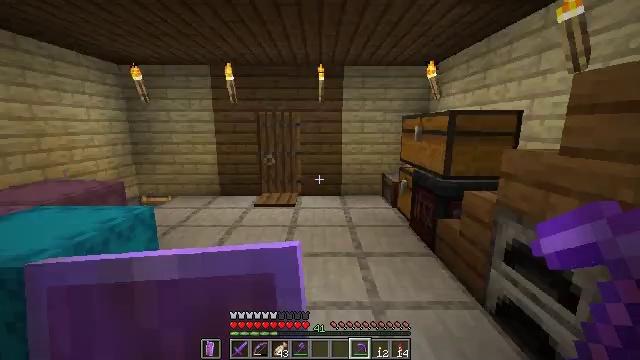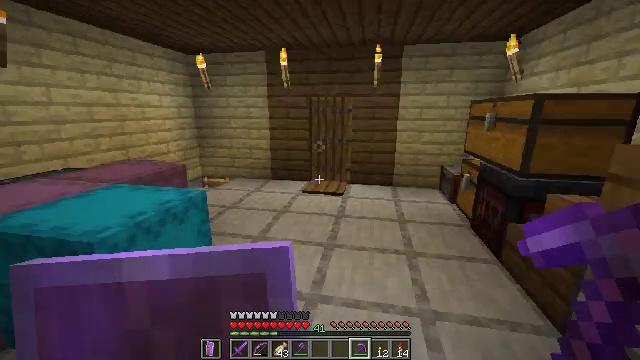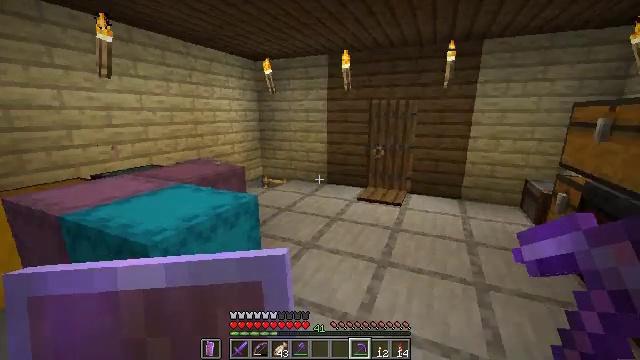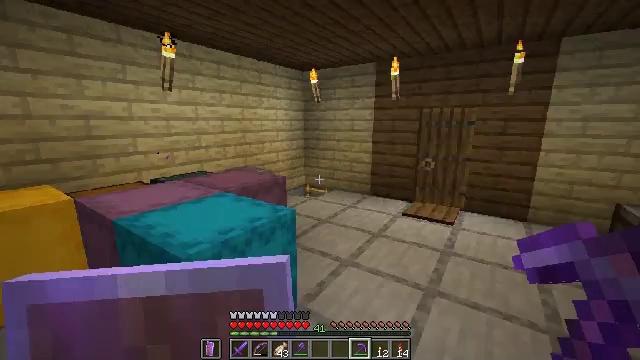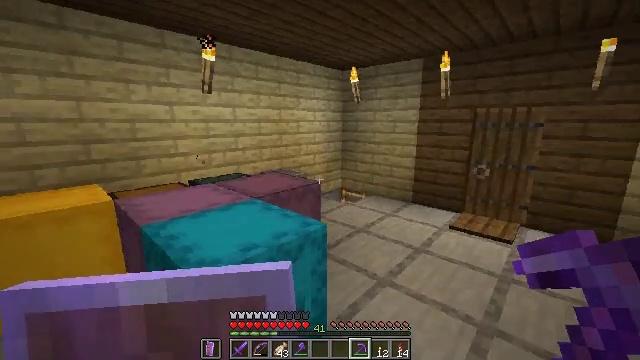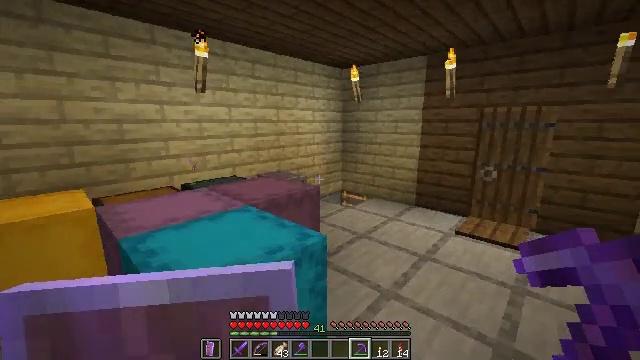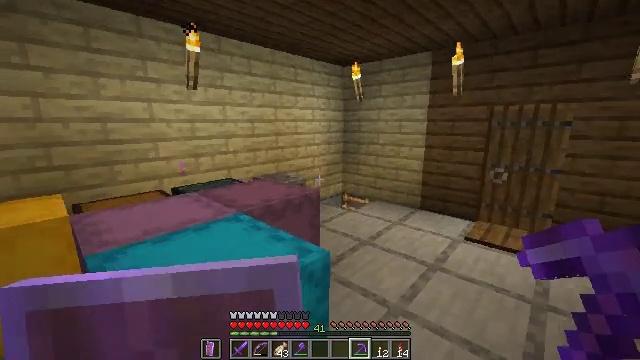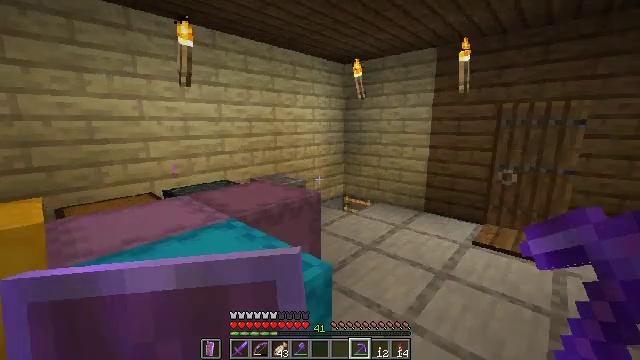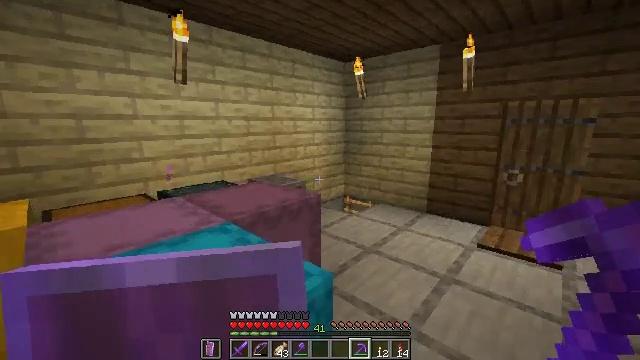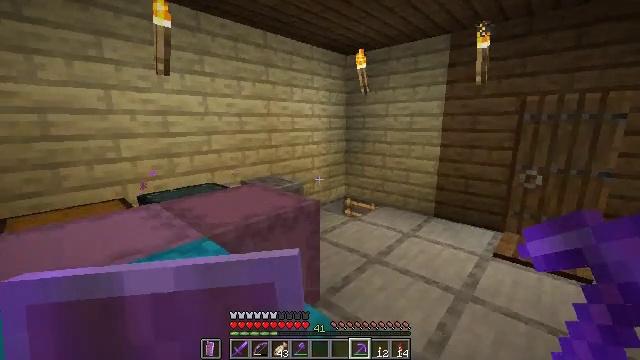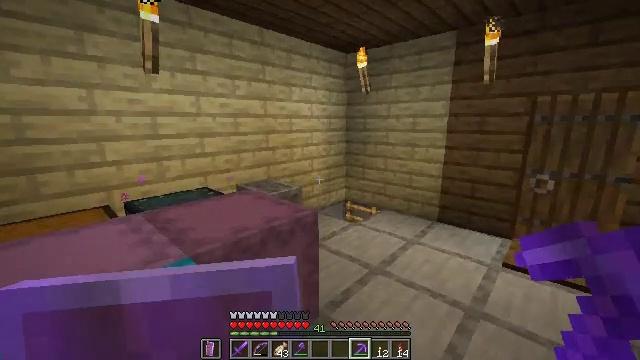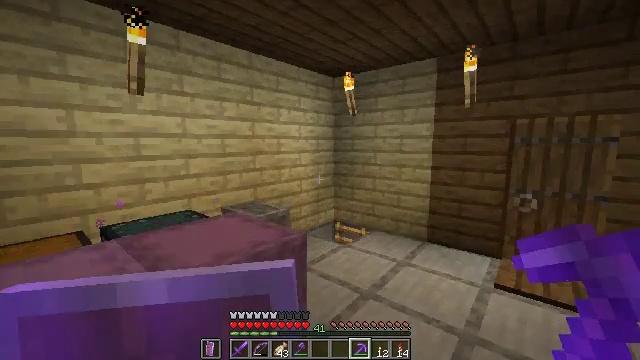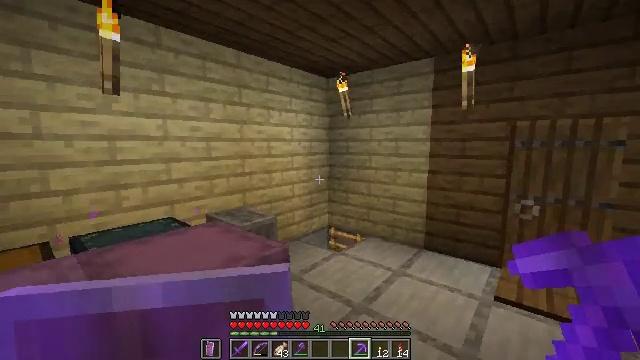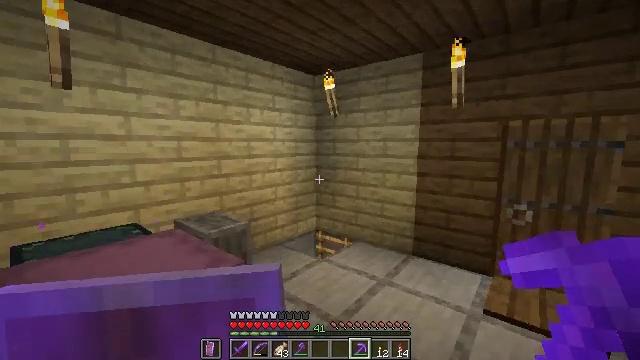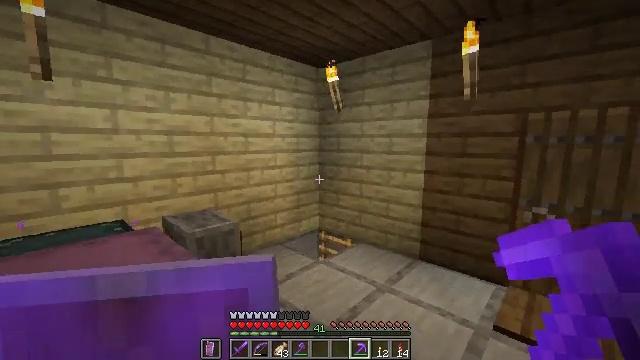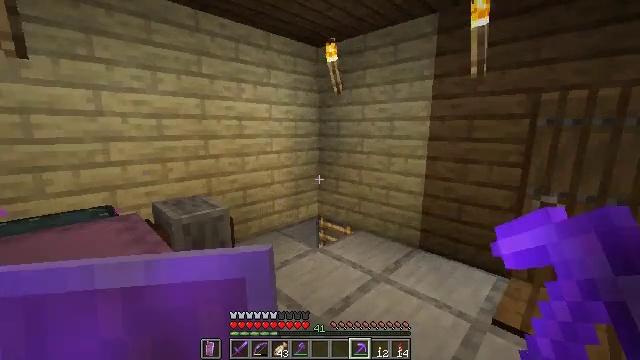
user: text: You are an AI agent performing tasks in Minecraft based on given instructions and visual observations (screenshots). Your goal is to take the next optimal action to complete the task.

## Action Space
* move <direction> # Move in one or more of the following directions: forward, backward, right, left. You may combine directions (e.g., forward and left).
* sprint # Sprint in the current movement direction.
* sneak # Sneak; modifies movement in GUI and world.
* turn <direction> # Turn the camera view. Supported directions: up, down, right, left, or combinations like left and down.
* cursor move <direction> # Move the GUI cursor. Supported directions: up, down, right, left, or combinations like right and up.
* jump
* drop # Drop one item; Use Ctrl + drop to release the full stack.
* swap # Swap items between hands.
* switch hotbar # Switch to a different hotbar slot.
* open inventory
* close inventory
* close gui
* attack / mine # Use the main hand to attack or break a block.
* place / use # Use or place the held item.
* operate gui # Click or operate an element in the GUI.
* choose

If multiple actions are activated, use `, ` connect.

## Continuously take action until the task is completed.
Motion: motion action
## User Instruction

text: Open your crafting menu to craft black dye.
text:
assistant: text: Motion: move forward, turn left and down
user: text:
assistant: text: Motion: move forward, turn left
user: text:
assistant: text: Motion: move forward, turn left and up
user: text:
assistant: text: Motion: move forward, turn left
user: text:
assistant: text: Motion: move forward
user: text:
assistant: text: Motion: move forward
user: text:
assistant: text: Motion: move forward
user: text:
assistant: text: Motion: move forward
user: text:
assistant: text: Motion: move forward
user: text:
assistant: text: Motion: move forward
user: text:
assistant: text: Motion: move forward and move right, turn right and up
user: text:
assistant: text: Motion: move forward and move right
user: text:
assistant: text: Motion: move forward and move right
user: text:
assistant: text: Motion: move forward and move right, turn left
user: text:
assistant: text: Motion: move forward and move right, turn left and down
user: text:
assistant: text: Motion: move forward, turn left and down
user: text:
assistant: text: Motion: move forward, turn left and down
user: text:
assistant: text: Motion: move forward, turn left and down
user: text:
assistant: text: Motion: move forward, turn left and down
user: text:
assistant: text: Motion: move forward
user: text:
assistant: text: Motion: move forward
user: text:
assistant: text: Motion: move forward, turn down
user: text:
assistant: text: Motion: move forward, turn down
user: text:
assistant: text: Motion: move forward, turn right and down
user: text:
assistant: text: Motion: move forward, turn right and down
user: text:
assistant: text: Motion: move forward, turn right and down
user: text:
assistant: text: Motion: move forward, turn right and down
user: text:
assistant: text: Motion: move forward, turn right and down
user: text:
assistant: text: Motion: move forward, turn right and down
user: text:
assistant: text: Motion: move forward, turn right and down